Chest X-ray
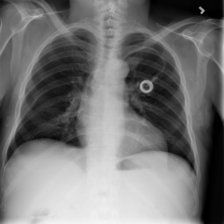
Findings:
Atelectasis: negative
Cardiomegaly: negative
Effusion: negative
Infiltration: negative
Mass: negative
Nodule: negative
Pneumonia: negative
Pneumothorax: negative
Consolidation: negative
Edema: negative
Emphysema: negative
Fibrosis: negative
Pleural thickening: negative
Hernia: negative